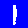
Digit: 1